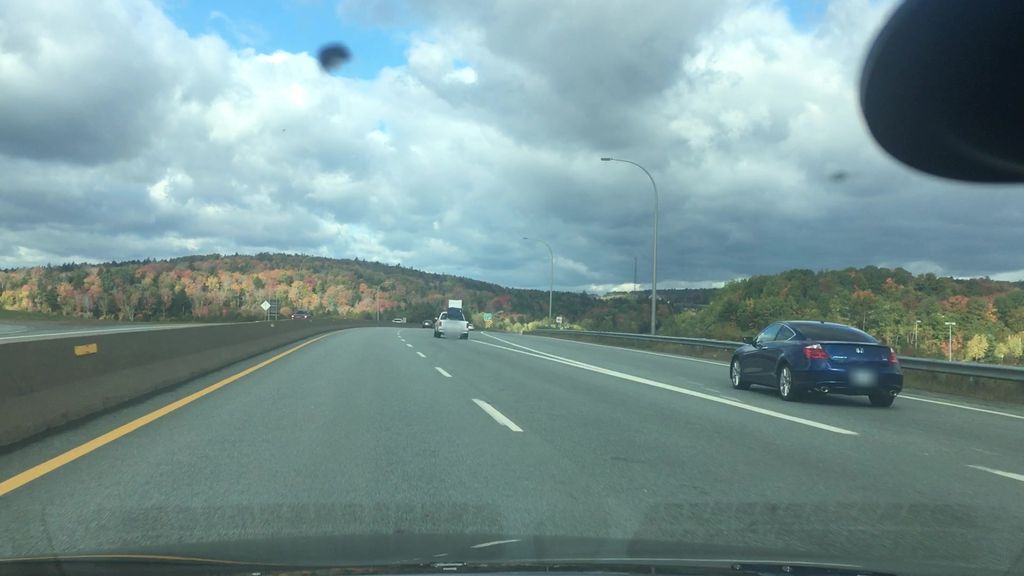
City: halifax